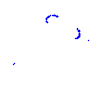
Particle: proton